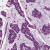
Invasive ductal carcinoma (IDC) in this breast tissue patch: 1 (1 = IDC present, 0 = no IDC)